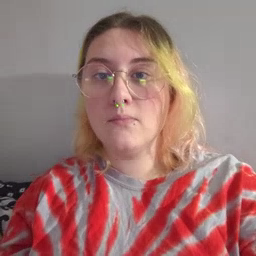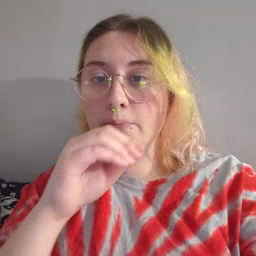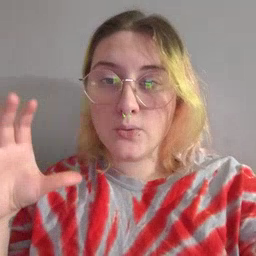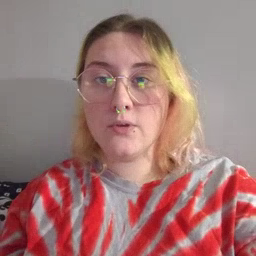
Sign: balloon